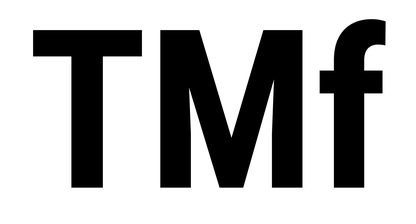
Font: Roboto_Condensed_Bold